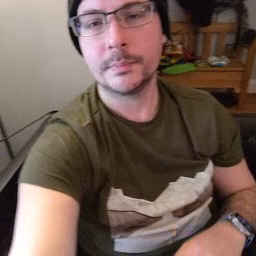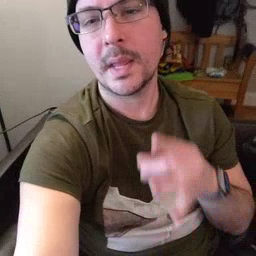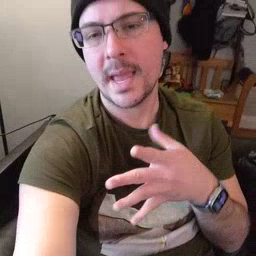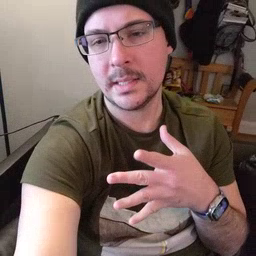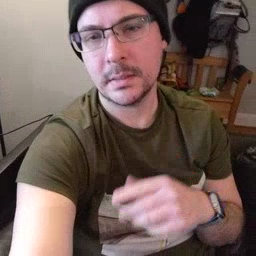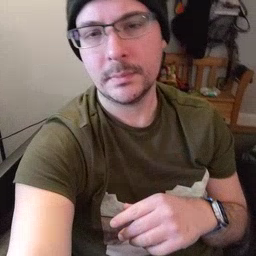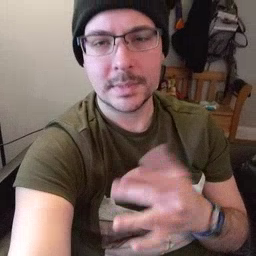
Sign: hate